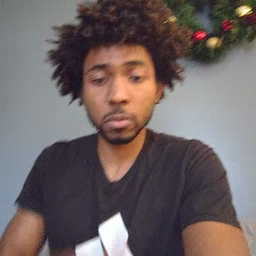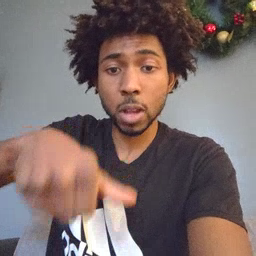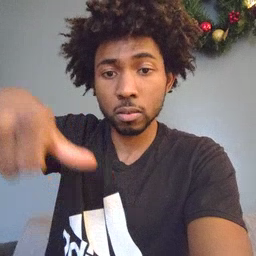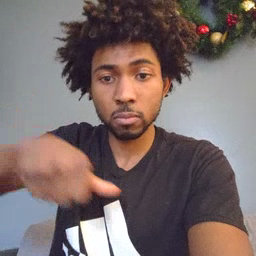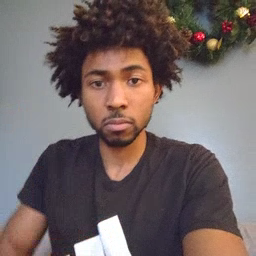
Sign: puzzle